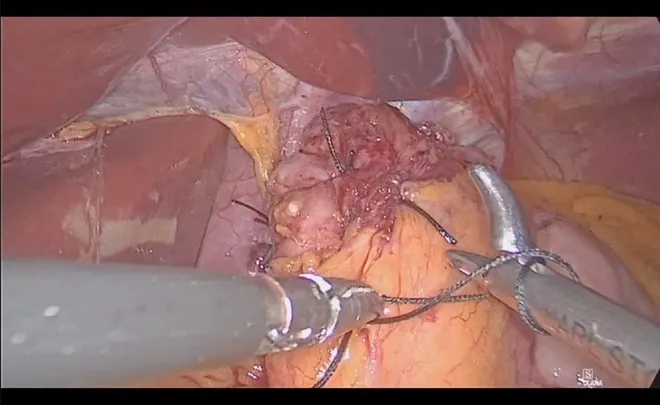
Creation of partial posterior fundoplication.
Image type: medical_photograph (other_medical_photograph)